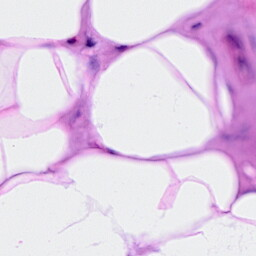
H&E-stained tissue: Breast